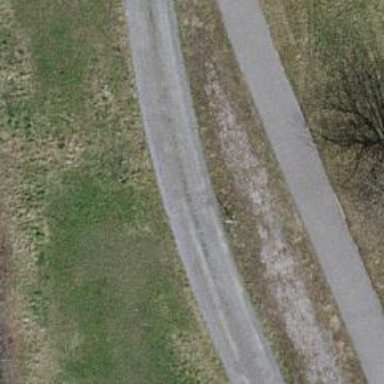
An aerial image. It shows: Track with fine gravel surface. The track type is grade 1.